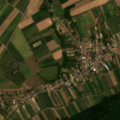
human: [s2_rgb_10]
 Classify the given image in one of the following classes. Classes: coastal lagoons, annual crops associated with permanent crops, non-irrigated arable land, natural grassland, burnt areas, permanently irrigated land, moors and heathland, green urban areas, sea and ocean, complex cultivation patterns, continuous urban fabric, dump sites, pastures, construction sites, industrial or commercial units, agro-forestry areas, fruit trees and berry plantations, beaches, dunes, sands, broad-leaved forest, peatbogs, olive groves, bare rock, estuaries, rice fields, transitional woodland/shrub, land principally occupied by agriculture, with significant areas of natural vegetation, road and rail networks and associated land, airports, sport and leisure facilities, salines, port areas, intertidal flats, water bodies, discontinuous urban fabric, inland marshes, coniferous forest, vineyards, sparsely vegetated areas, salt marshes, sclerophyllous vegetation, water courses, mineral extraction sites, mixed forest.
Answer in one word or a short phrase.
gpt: discontinuous urban fabric, non-irrigated arable land, complex cultivation patterns, land principally occupied by agriculture, with significant areas of natural vegetation, broad-leaved forest